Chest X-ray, PA view. Patient: 50 years old, sex M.
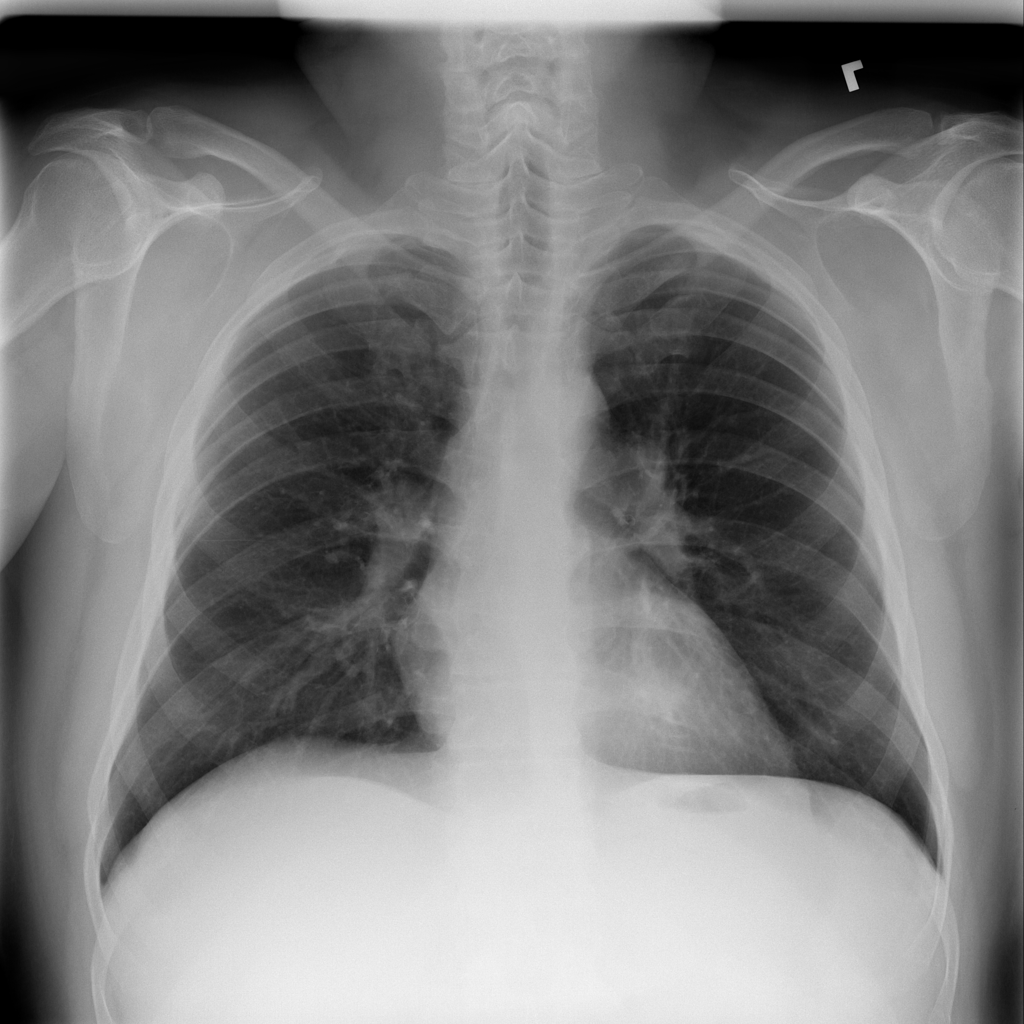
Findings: Mass